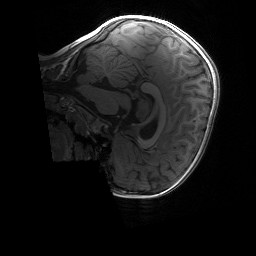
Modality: T1w
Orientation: sagittal
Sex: male
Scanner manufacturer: siemens
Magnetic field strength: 3 T
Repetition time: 1.9 s
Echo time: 0.00243 s